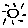
Label: sun